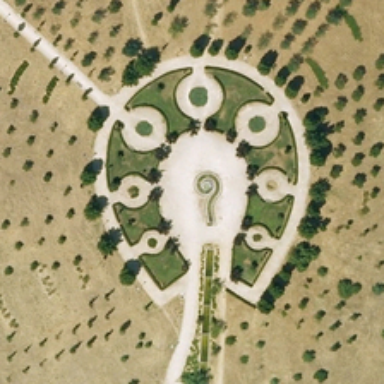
A lecotropal square with radial trees around contains a flower bed in the shape of question mark .